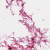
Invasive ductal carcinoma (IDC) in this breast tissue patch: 0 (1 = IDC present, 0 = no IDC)